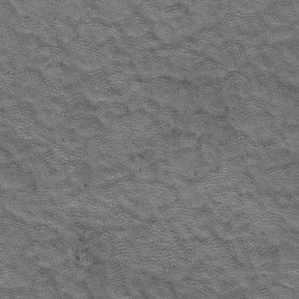
Label: frost